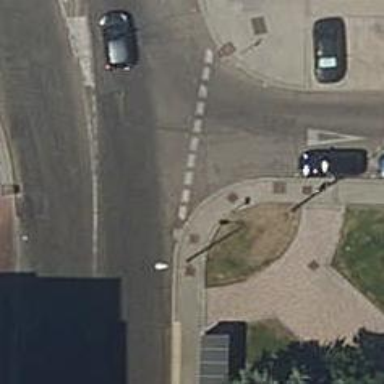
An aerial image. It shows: Sidewalk made of paving stones.